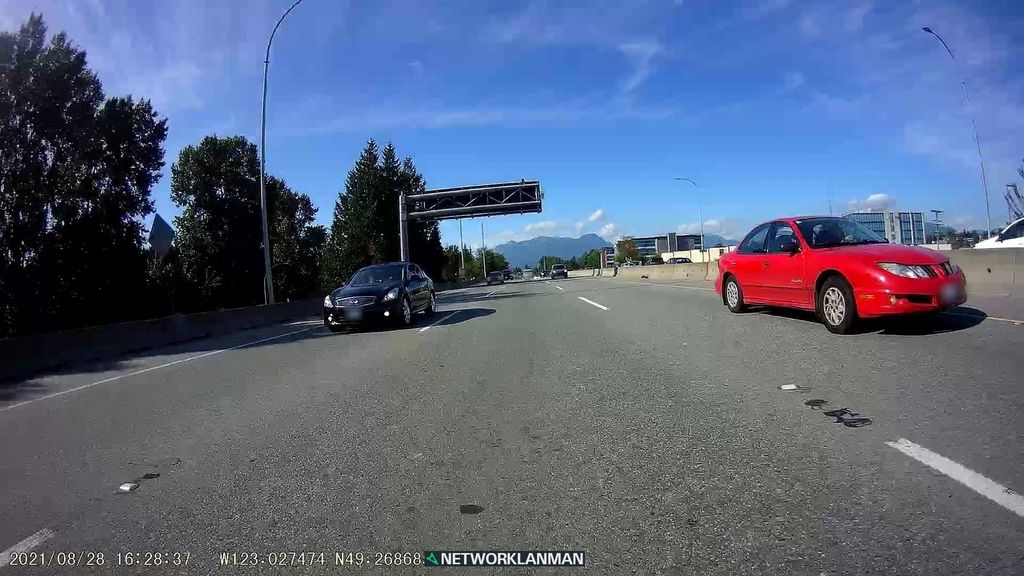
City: vancouver